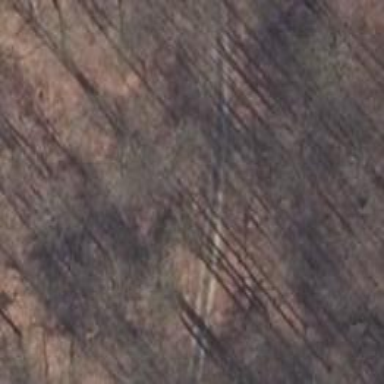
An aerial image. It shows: Track road with grade3 tracktype.